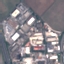
Land use / land cover class: Industrial